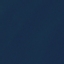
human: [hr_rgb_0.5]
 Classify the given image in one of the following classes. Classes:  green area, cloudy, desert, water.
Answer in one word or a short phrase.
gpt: water